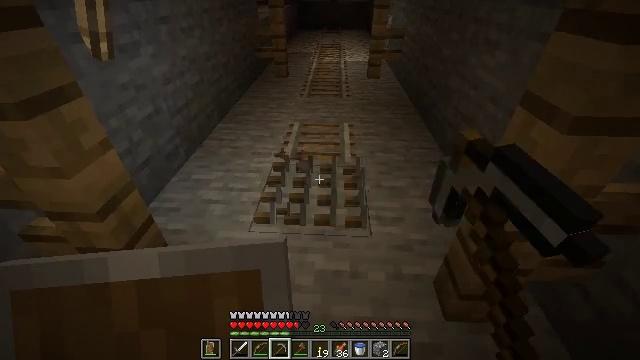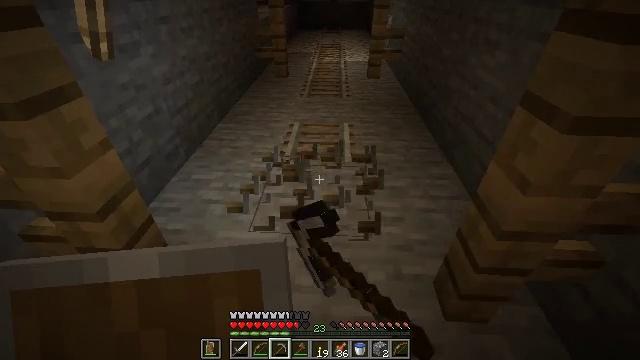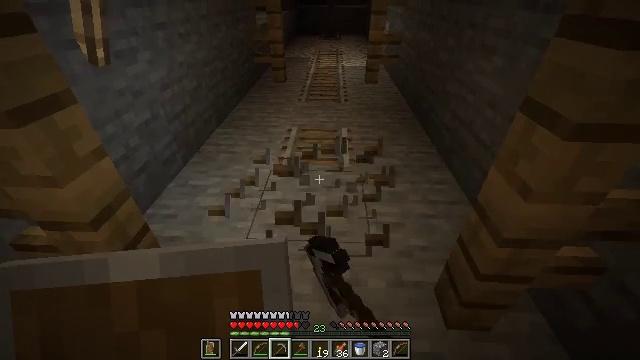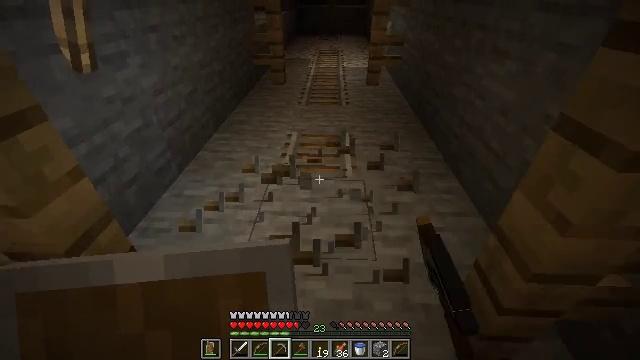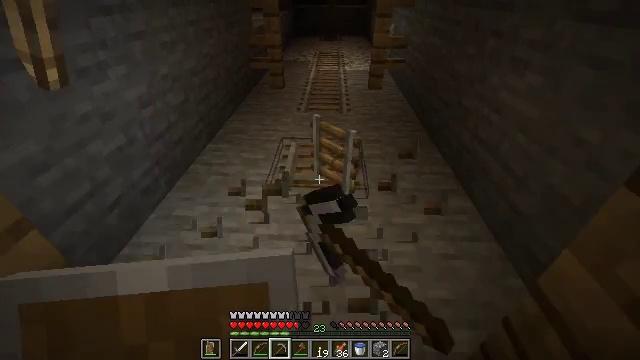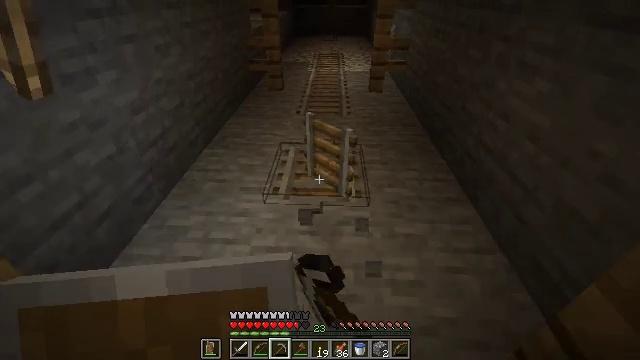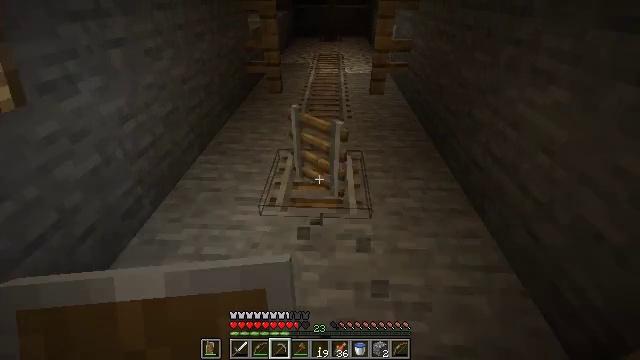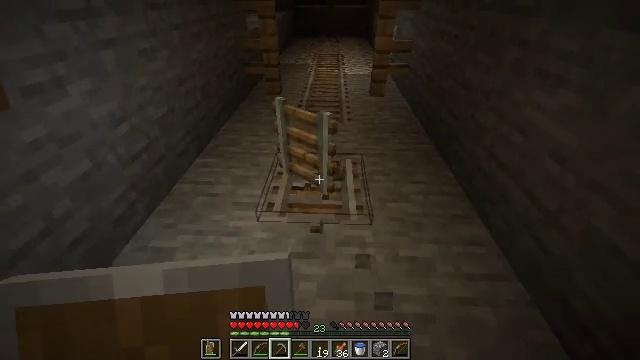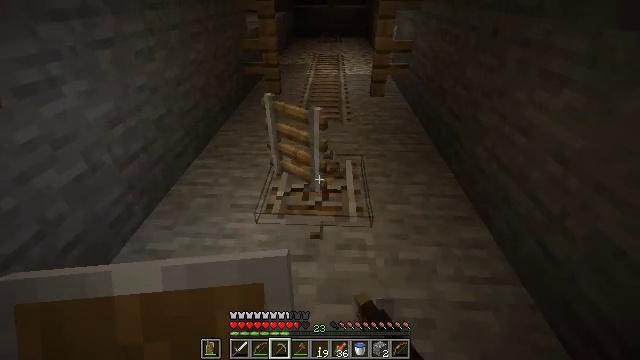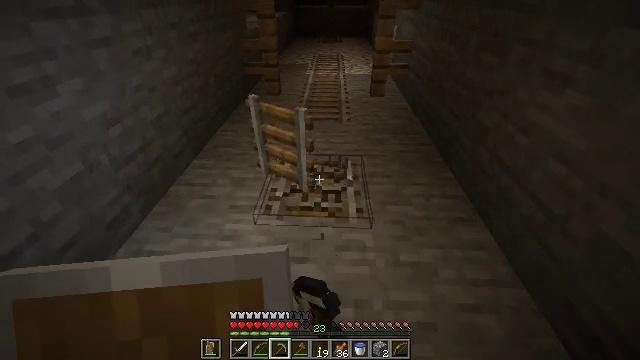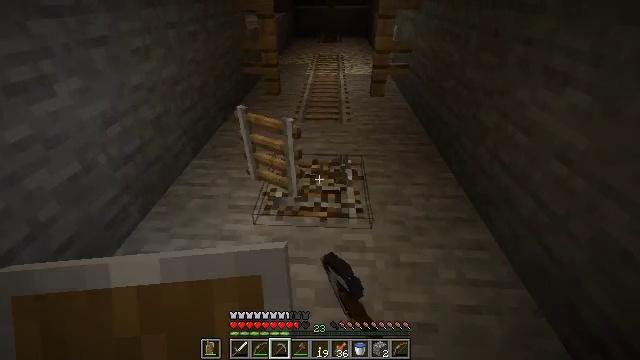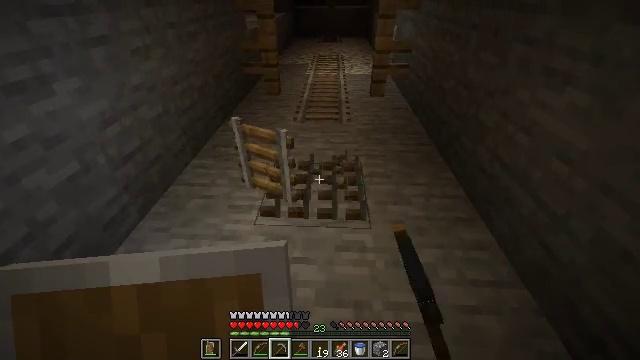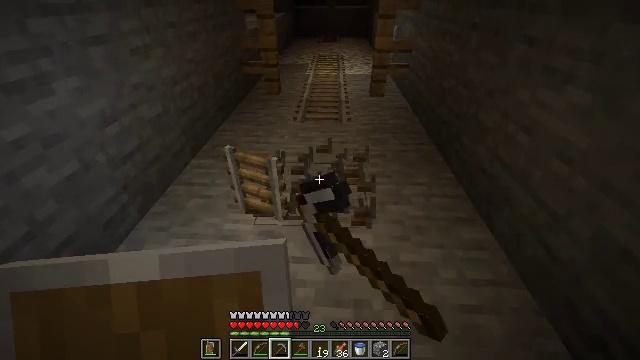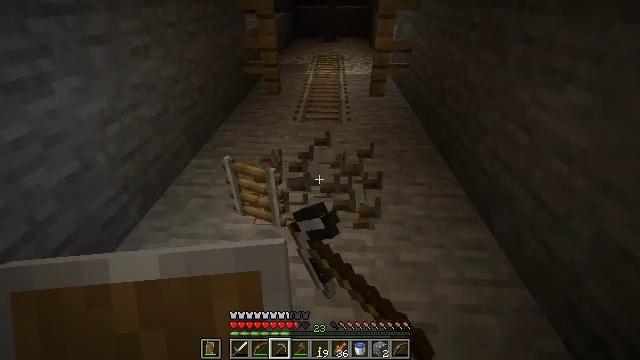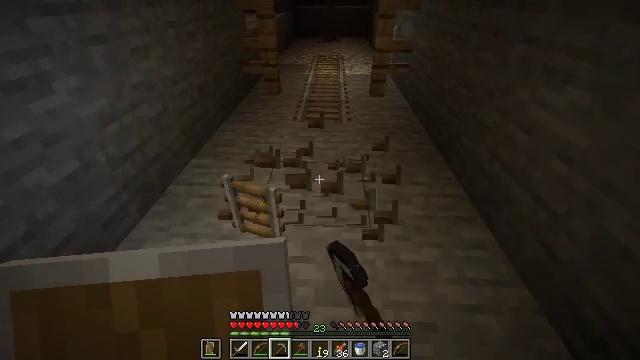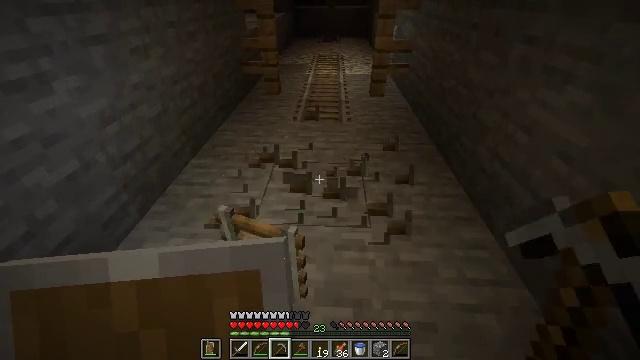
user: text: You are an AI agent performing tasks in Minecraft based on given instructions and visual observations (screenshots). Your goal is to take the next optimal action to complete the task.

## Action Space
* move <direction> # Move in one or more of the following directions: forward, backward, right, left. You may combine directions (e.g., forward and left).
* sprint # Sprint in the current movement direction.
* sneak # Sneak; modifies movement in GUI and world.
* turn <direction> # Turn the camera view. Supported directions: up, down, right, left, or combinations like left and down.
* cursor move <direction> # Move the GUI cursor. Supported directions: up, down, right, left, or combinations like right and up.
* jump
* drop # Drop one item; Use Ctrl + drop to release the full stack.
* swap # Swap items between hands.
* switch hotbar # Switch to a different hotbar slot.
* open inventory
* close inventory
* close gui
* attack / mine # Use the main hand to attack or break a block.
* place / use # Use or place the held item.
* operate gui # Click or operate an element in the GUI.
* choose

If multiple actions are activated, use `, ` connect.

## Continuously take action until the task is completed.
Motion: motion action
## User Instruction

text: Mine the rail.
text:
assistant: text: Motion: attack / mine
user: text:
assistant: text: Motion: move forward, attack / mine
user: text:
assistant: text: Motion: move forward, attack / mine
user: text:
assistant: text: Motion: move forward, attack / mine
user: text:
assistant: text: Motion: move forward, attack / mine
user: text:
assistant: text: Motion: attack / mine
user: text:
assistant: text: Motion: attack / mine
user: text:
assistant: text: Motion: attack / mine
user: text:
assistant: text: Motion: attack / mine
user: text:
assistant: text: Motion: attack / mine
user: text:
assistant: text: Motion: attack / mine
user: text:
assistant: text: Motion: attack / mine
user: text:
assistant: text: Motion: attack / mine
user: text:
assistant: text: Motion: attack / mine
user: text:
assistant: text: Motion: attack / mine
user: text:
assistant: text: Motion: move forward, turn right and up, attack / mine
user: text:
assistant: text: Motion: move forward, turn right and up, attack / mine
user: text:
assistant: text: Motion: move forward, turn up, attack / mine
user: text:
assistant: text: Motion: move forward, attack / mine
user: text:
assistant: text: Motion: move forward, attack / mine
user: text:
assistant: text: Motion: move forward, attack / mine
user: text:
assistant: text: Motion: move forward, attack / mine
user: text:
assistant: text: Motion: move forward, turn down, attack / mine
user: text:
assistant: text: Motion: attack / mine
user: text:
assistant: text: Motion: attack / mine
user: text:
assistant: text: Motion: attack / mine
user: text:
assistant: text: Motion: attack / mine
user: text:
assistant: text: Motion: attack / mine
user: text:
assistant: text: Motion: move forward, attack / mine
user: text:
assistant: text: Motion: move forward, attack / mine